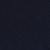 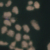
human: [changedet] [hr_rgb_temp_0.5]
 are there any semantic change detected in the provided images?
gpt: Some artificial islands constructed on a bed of dredged sand and rock appear in the middle of the sea.